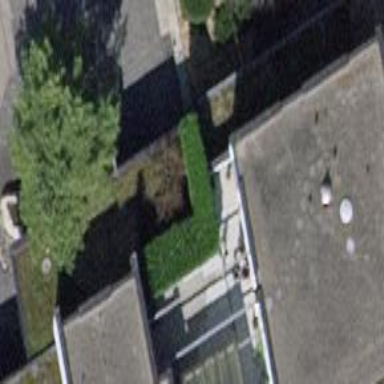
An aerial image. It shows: View of roof of building.